Question: I am trying to make a navigation menu with slanted shapes as shown in the photo below. Can someone give me any input on the best way to go about creating this?
Any help would be greatly appreciated!

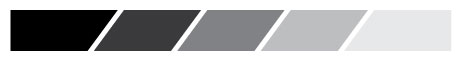
Answer: The best way would be to use pseudo elements to create triangles on the edges.
Check out the fiddle: <URL>
'''
<ul>
<li><a href="#">Some Text</a></li>
<li><a href="#">Some Text</a></li>
<li><a href="#">Some Text</a></li>
<li><a href="#">Some Text</a></li>
<li><a href="#">Some Text</a></li>
</ul>
'''
'''
li {
float: left;
background: #ccc;
margin-right: 50px;
}
li > a {
text-decoration: none;
display: block;
position: relative;
line-height: 40px;
padding: 0 8px;
}
li > a:before {
content: '';
position: absolute;
border: 20px solid #ccc;
border-left-color: transparent;
border-top-color: transparent;
right: 100%;
top: 0;
}
li > a:after {
content: '';
position: absolute;
border: 20px solid #ccc;
border-right-color: transparent;
border-bottom-color: transparent;
left: 100%;
top: 0;
}
li:first-child > a {
background: #aaa;
}
li:first-child > a:after {
border-top-color: #aaa;
border-left-color: #aaa;
}
li:last-child > a {
background: #ddd;
}
li:last-child > a:before{
border-right-color: #ddd;
border-bottom-color: #ddd;
}
li:last-child > a:after {
border: 0;
}
'''